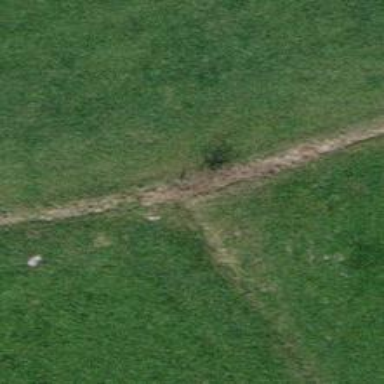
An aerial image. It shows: Ditch in the surroundings.